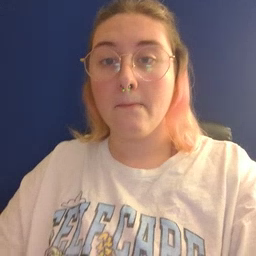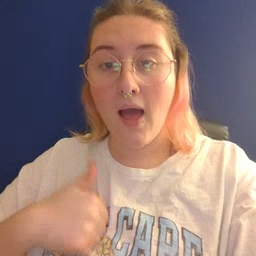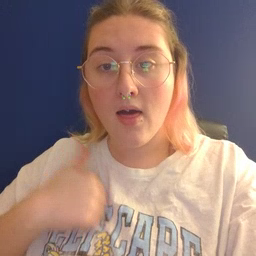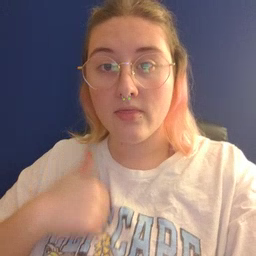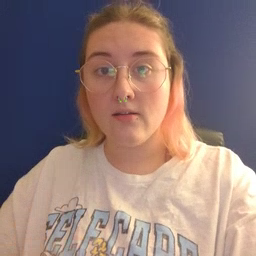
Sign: bath